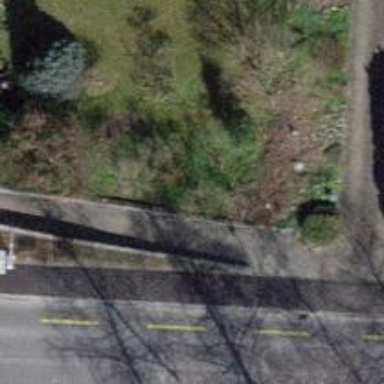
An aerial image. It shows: Set of steps on the road.